Question: I've recently started using C# after years of using VB.NET
When using Visual Studio, using VB.NET, on the code behind files (.aspx.vb) i could select from a list of controls in my markup file (.aspx) and then select an event to automatically put into my code behind.
I've noticed with C# I don't get this option:

Why is this? Or is my intellisense just playing up?
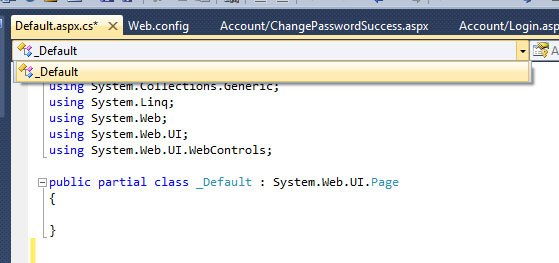
Answer: In c# you can't add events like vb.net project, two dropdowns in C# project for class and its methods. you have to use property window to add events or double click on the controller it will add default event for the control.